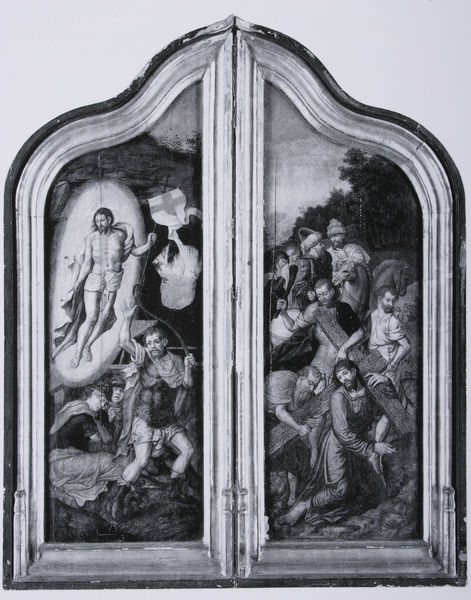
Titel: Auferstehung; Christus trägt das Kreuz auf dem Weg nach Golgatha
Künstler: Catharina van Hemessen
Schlagwörter: baum, berg, felsen, flügel, gemälde, himmel, körper, mann, nackt, weiß, bäume, frauen, landschaft, menschen, fenster, frau, geschwungen, grau, hell, holz, licht, männer, schwarz, szene, tür, tuch, weg, wolke, menge, bart, bärte, bibel, gesicht, kleidung, rahmen, stein, tragen, niederlande, natur, kirche, gewand, gold, haare, stoff, gewänder, höhle, wald, pferd, pferde, reiter, beine, schlafen, bogen, türen, zwei, fahne, fels, gebirge, rand, figuren, soldaten, detail, glatze, halbnackt, knie, fallen, geschlossen, foto, fotografie, lamm, motiv, fensterrahmen, kreuz, religion, schwarzweiss, knüppel, waffen, soldat, waffe, peitsche, helm, rüstung, altar, hochaltar, photo, römer, wappen, christus, jesus, jesus christus, kreuzigung, knieend, erscheinung, heiliger, heilige, jünger, turban, keule, szenen, pfeil, christentum, auferstehung, altarbild, helfen, erlösung, himmelfahrt, turbane, kreuzgang, seitenflügel, rüstungen, flügelaltar, triptychon, apostel, passion, lamm gottes, opferlamm, madorla, kreuzweg, altarretabel, altarflügel, kreuztragung, leidensweg, pfeil und bogen, auferstanden, aufrichten, zwei flügel, aufklappen, chritus, gradtragung, kreuz tragen, kreuzfahne, bogel, gloreloe